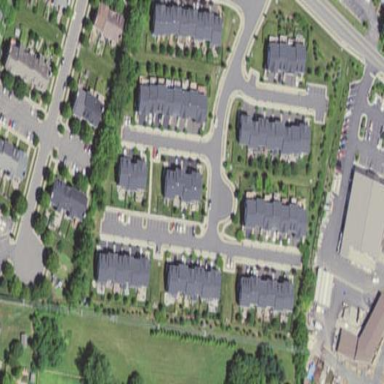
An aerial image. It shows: Residential neighbourhood.